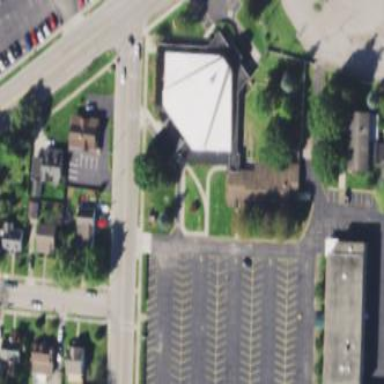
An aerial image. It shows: Beautiful church building.